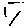
Label: line